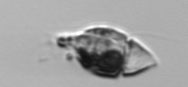
Label: Amphidinium